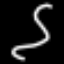
Label: squiggle